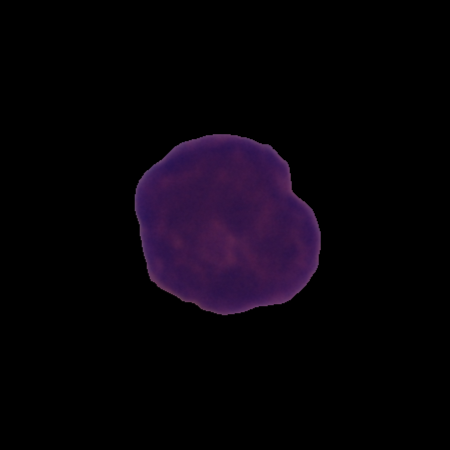
Label: cancer